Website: walmart
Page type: address-validator
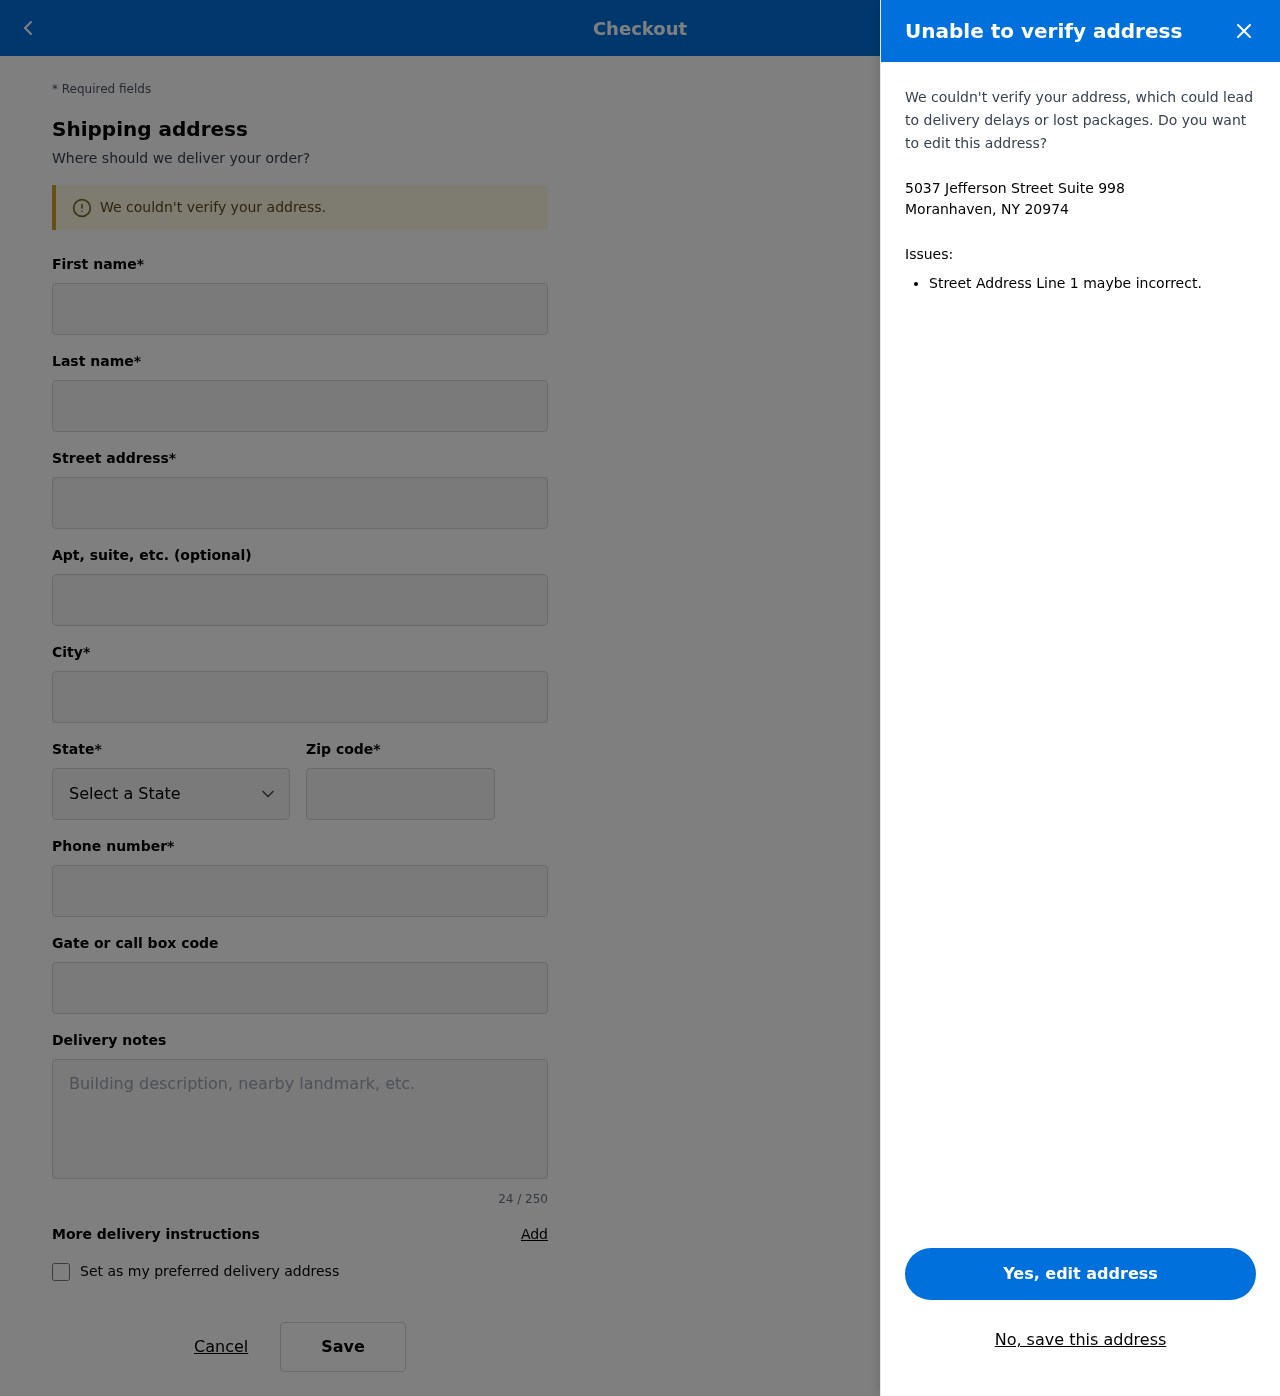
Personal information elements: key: PII_CITY_STATE_ZIP
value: Moranhaven, NY 20974
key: PII_DELIVERY_INSTRUCTIONS
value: Place behind screen door
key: PII_STATE_ABBR
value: NY
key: PII_STREET
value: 5037 Jefferson Street Suite 998
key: PII_FIRSTNAME
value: Andrea
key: PII_LASTNAME
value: Huerta
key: PII_CITY
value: Moranhaven
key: PII_POSTCODE
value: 20974
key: PII_PHONE
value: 9309096088
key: PII_SECURITY_CODE
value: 23436